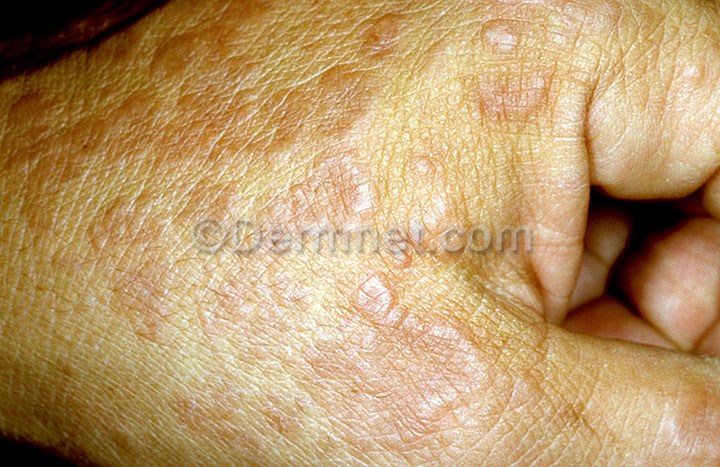
Disease: Systemic Disease